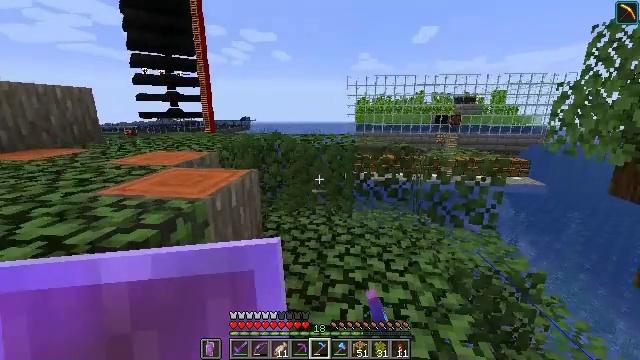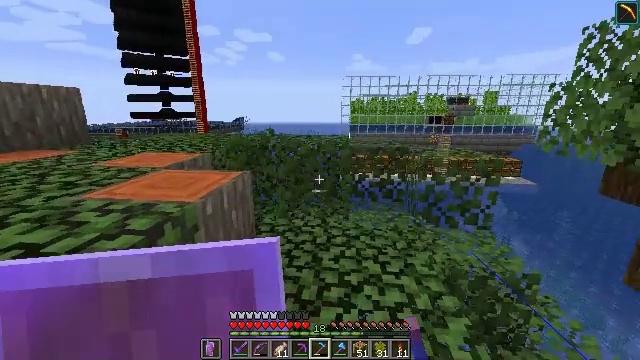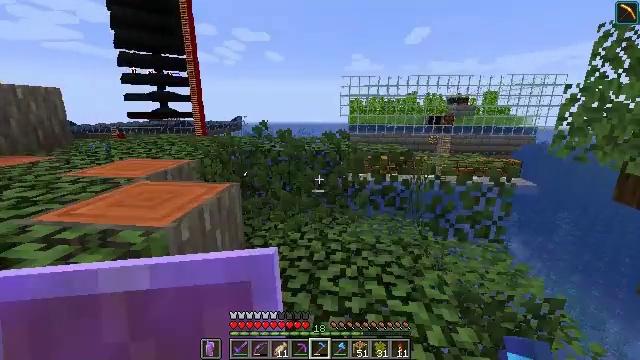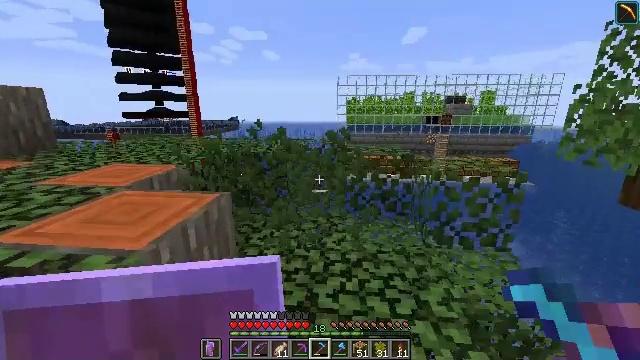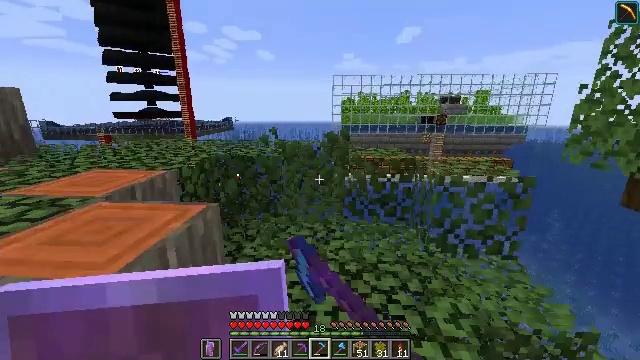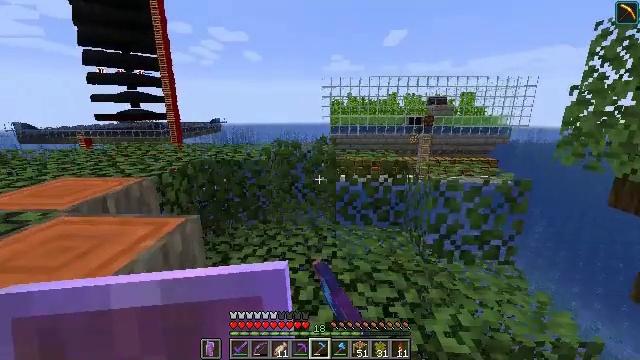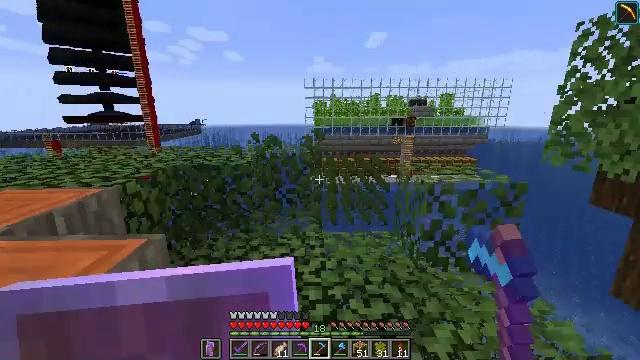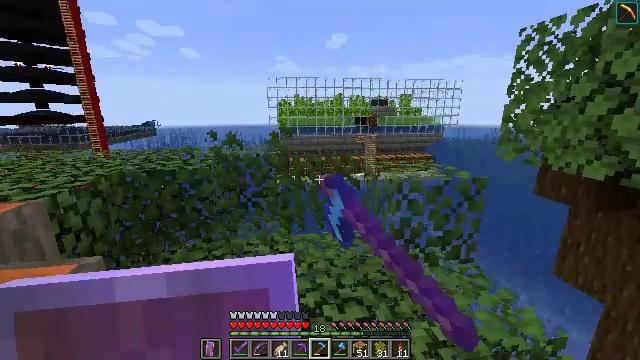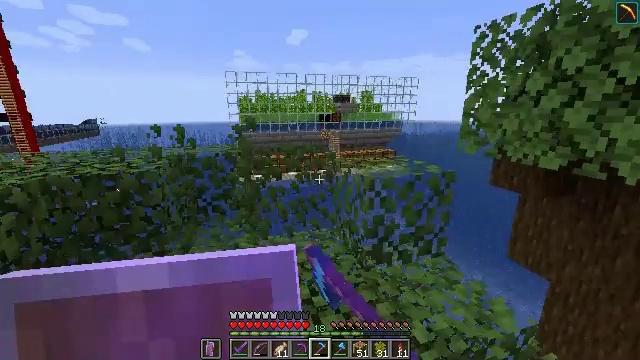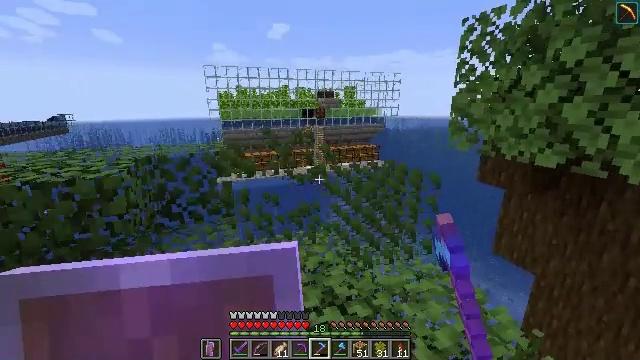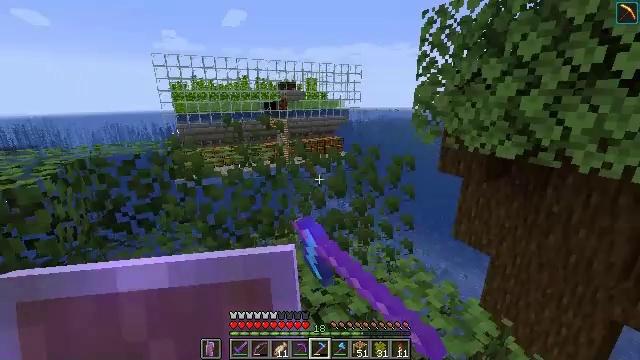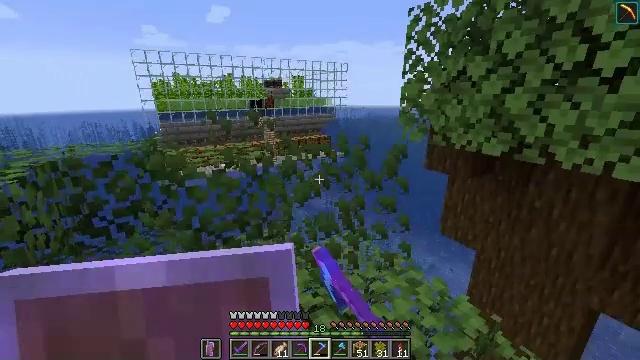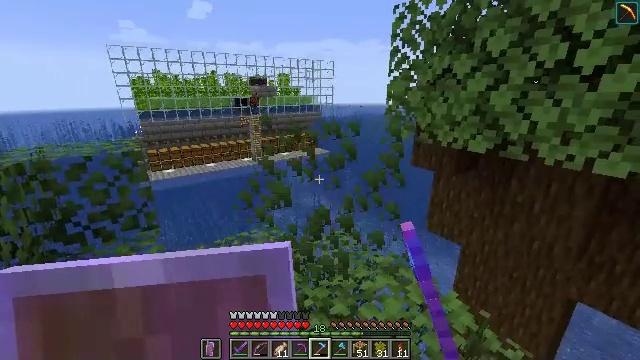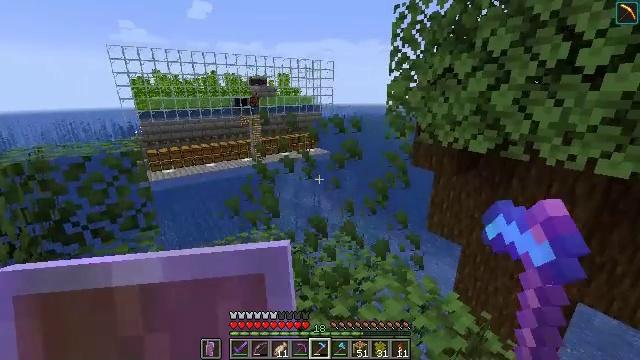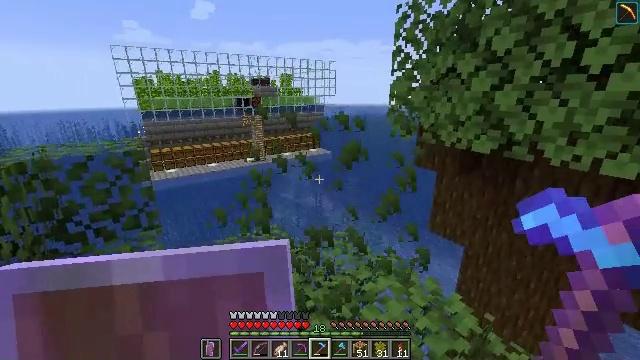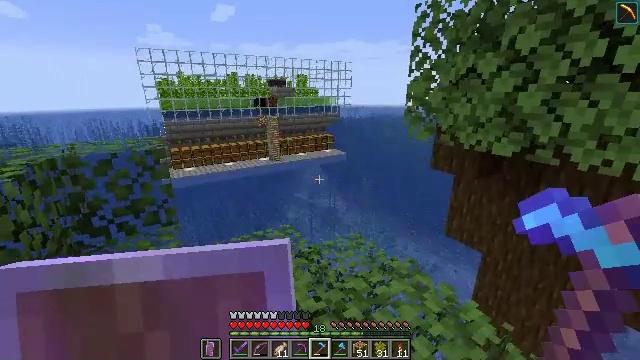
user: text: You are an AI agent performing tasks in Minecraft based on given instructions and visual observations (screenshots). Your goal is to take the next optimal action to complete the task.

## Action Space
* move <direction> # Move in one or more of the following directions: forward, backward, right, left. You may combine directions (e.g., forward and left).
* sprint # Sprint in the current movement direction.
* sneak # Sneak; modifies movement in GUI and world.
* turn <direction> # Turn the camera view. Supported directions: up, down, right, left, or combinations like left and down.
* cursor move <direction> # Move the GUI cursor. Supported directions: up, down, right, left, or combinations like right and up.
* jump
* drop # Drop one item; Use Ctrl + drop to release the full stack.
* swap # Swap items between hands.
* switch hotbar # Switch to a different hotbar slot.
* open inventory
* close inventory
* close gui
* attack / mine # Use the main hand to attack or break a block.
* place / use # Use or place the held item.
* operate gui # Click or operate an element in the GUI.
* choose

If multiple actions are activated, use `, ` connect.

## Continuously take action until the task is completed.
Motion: motion action
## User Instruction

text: Gather acacia leaves by breaking them.
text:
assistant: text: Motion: move forward, turn right, attack / mine
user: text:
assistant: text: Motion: move forward, attack / mine
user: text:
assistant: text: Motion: move forward, attack / mine
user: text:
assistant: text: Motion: move forward, turn right, attack / mine
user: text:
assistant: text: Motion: move forward, turn right, attack / mine
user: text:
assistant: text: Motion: move forward, turn right, attack / mine
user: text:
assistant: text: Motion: move forward, turn right, attack / mine
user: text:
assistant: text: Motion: move forward, turn right, attack / mine
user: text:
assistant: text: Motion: move forward, turn right, attack / mine
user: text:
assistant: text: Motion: turn right and down, attack / mine
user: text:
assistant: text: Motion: turn right, attack / mine
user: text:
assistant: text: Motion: turn right, attack / mine
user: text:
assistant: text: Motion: attack / mine
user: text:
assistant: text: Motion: attack / mine
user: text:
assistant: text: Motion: turn left, attack / mine
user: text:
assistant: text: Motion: turn left, attack / mine
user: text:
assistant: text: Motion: turn left and up, attack / mine
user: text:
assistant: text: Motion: turn left, attack / mine
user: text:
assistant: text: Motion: turn left, attack / mine
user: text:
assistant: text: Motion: turn left and down
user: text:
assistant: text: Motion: turn left and down
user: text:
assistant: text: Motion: turn left and down
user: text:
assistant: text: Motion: turn left
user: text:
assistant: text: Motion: turn left and up
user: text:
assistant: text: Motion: no_op
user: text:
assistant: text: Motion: no_op
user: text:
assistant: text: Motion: turn right and up
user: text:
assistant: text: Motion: no_op
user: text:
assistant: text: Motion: no_op
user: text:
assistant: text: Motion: no_op